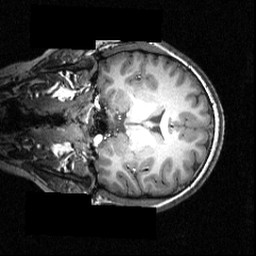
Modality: T1w
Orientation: coronal
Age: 19
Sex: female
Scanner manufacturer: siemens
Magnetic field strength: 3.951 T
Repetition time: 1.5 s
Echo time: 0.00335 s